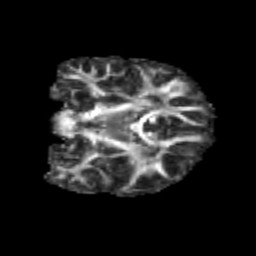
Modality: FA
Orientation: coronal
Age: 10
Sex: female
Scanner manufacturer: siemens
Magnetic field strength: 3 T
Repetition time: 3.8 s
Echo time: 0.07 s